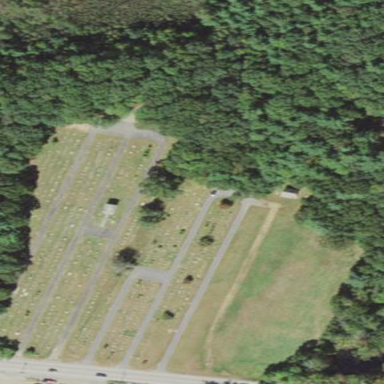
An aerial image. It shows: Cemetery.